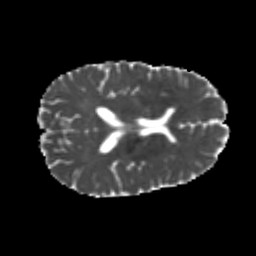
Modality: MD
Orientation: axial
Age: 22
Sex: male
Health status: healthy
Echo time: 0.074 s